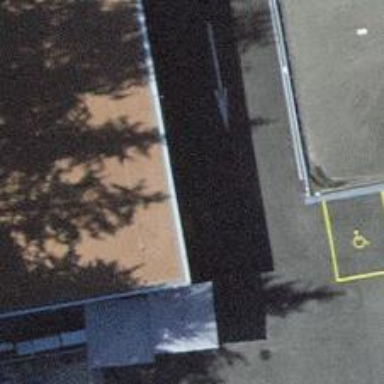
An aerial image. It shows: Car wash facility.